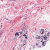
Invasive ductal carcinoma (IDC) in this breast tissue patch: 0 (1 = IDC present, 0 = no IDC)